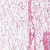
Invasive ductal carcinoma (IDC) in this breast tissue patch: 0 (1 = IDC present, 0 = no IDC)